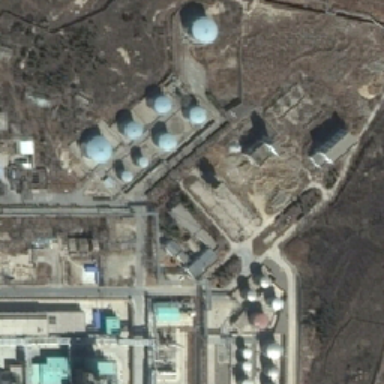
The factory was built on bare land .